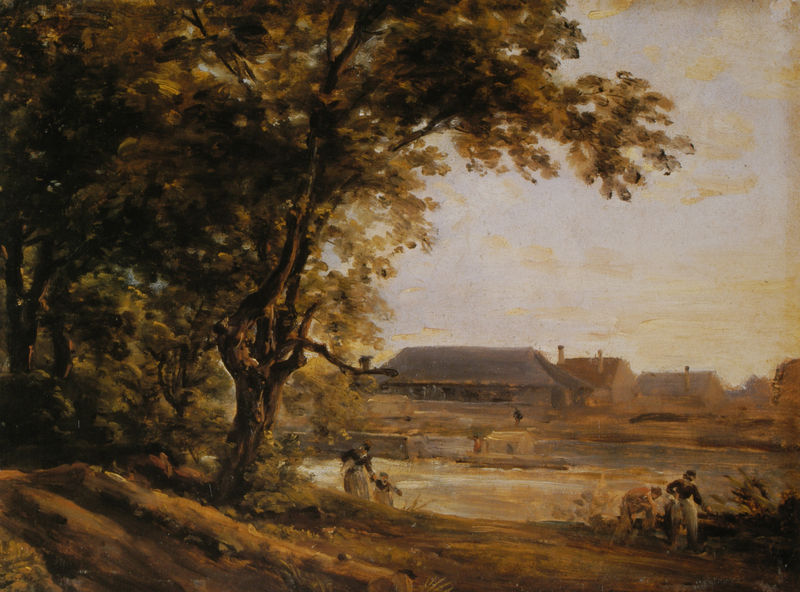
Titel: An der Isar
Künstler: Johann Georg von Dillis
Standort: Winterthur
Institution: Stiftung Museum Oskar Reinhart
Schlagwörter: baum, blau, blätter, gemälde, himmel, laub, mann, schatten, umhang, wasser, weiß, wolken, baumstämme, bäume, fluss, frauen, gelb, grün, landschaft, menschen, ocker, see, teich, ufer, äste, abend, braun, frau, grau, hintergrund, licht, männer, orange, schwarz, strasse, vordergrund, ölbild, dach, gebäude, gras, haus, hund, rasen, rot, tiere, weg, wiese, beige, leute, malerei, rock, hose, falten, mensch, stehen, holland, niederlande, schauen, öl, baumstamm, erde, feld, gräser, häuser, natur, stamm, zweige, busch, büsche, gewässer, kanal, pastos, wiesen, insel, land, familie, kind, mutter, rosa, wald, arbeit, bauern, boot, kahn, kamin, kamine, kinder, schornstein, fischer, arbeiten, bäuerin, feldarbeit, sammeln, schürzen, hang, dorf, dächer, mauer, schornsteine, sonnenuntergang, violett, landschaftsmalerei, bauernhof, hof, idylle, böschung, romantik, wehr, stämme, halstuch, stimmung, bauer, waldrand, waschen, bücken, scheune, spaziergang, feldarbeiter, lichtung, landschaftsbild, walmdach, landhaus, tümpel, rinde, blattwerk, laubbäume, bauernhaus, hain, gehöft, knorrig, fähre, gestrüpp, spaziergänger, gelblich, waldweg, mütter, mittelgrund, satteldach, flussufer, schleuse, furt, häus, hausboot, dunkel öffnungsmotiv, menschenleute, federweolken, lam